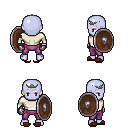
a pixel art fantasy rpg character, male body template, dark elf, purple skin, white long-sleeve shirt, magenta pants, plain hairstyle, iron tiara, metal gloves, brown slippers, shield, four views (front, back, left, right), 2x2 character sprite sheet, small pixel art, hard edges, no anti-aliasing